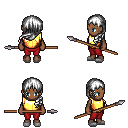
a pixel art fantasy rpg character, female body template, human, dark skin, gold chest armor, red pants, white left-swept hairstyle, white slippers, spear, four views (front, back, left, right), 2x2 character sprite sheet, small pixel art, hard edges, no anti-aliasing